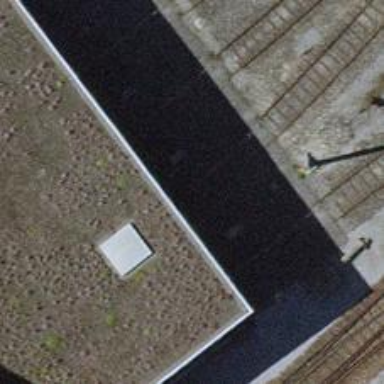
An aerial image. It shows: Single-track electrified railway yard with contact line electrification.